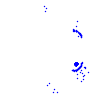
Particle: electron